Field crop: maize
Growth stage: 1
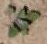
Species: chenopodium